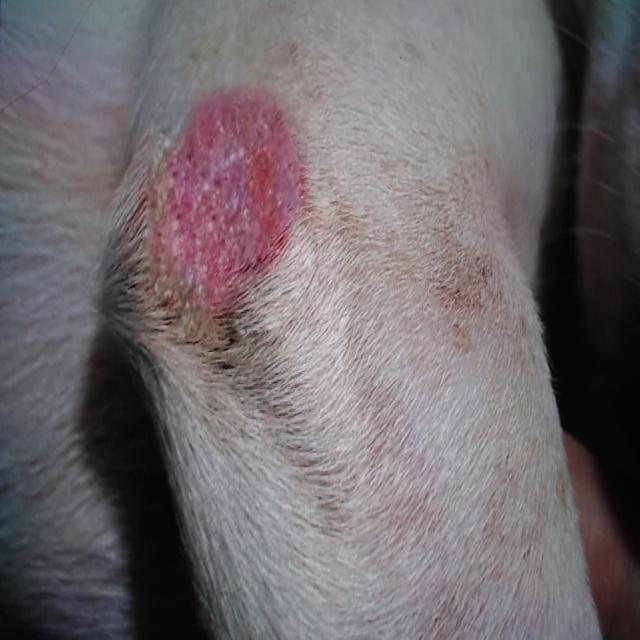
Canine ringworm (Dermatophytosis) — fungal infection caused by Microsporum or Trichophyton. Presents with circular alopecia, scaling, crusting, and broken hairs.